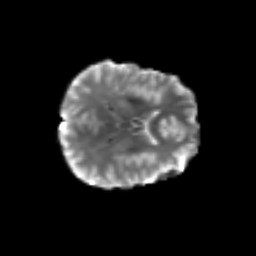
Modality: T2w
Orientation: axial
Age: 49
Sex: female
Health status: ill
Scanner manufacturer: siemens
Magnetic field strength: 3 T
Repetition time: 8.7 s
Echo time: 0.11 s